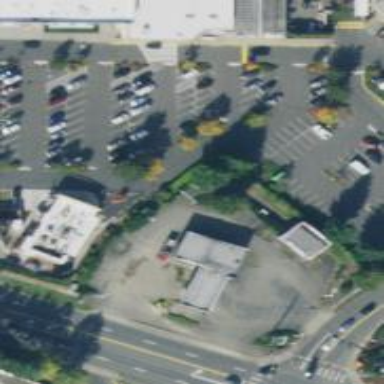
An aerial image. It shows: Retail area.